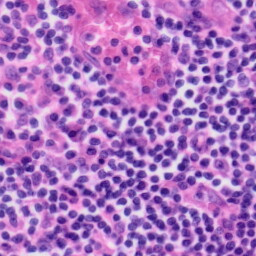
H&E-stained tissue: Tonsil